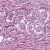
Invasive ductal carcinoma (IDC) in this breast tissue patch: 1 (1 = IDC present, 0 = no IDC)